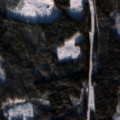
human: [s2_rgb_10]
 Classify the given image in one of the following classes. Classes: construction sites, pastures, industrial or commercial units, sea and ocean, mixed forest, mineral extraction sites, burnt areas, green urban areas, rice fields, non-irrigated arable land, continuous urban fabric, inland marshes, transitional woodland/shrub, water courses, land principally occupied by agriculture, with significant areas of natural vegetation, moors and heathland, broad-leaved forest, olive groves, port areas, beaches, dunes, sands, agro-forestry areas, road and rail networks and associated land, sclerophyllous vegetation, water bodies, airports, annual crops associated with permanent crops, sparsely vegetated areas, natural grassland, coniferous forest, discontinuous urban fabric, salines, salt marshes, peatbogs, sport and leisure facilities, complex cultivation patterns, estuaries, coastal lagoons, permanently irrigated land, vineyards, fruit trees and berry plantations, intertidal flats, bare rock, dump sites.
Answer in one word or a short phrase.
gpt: coniferous forest, mixed forest, transitional woodland/shrub